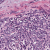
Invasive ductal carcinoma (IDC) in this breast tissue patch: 1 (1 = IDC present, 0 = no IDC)